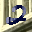
Label: 2